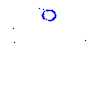
Particle: pion